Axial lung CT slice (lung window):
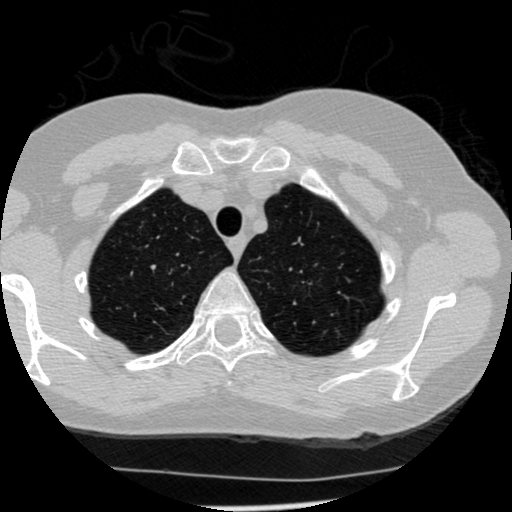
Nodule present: no